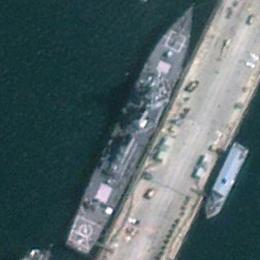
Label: destroyer